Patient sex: M
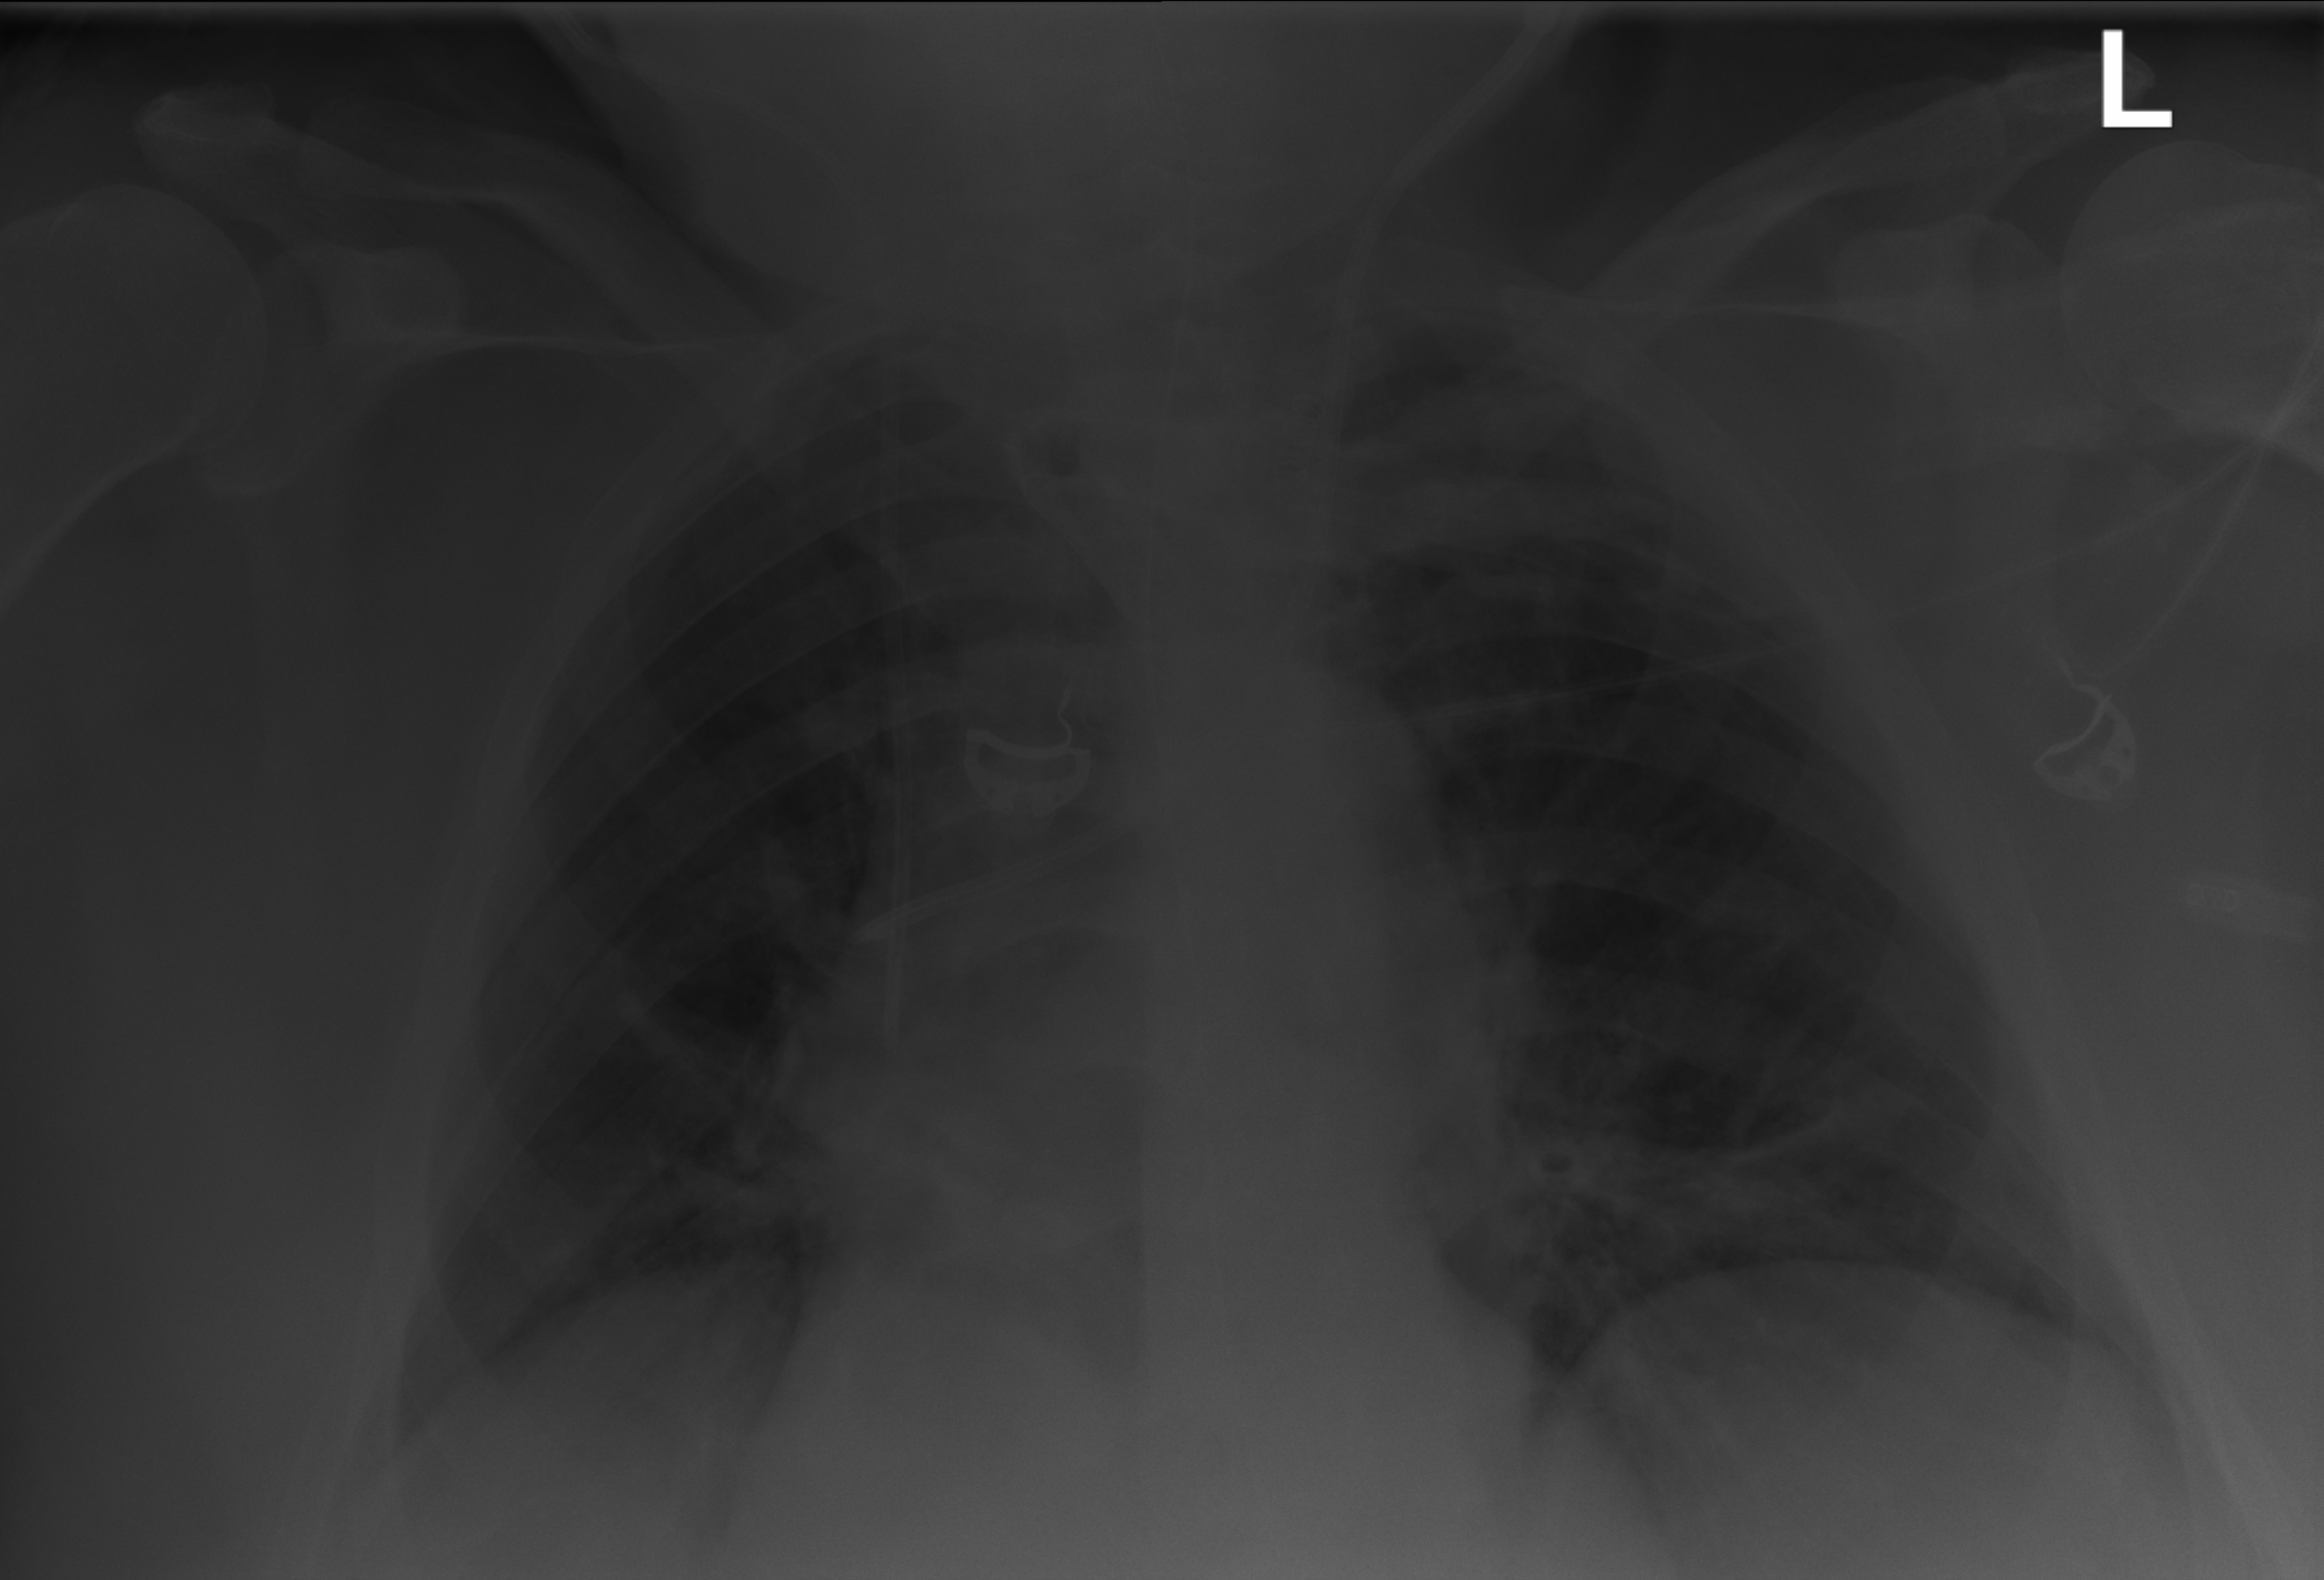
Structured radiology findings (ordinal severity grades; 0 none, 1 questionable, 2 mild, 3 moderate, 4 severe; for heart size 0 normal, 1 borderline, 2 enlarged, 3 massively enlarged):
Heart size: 2
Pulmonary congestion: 0
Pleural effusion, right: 0
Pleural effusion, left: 0
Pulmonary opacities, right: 0
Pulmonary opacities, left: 0
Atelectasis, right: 2
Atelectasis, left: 2